Aerial crown-view tile of a tropical tree (Barro Colorado Island, Panama), acquired 20250317:
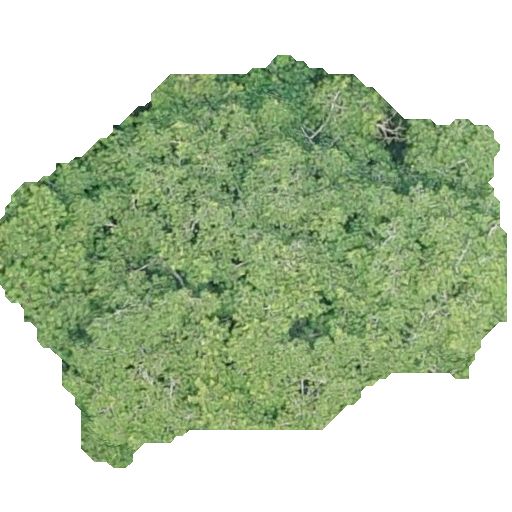
Species: Virola surinamensis
GBIF accepted scientific name: Virola surinamensis
Crown area: 215.173 m²